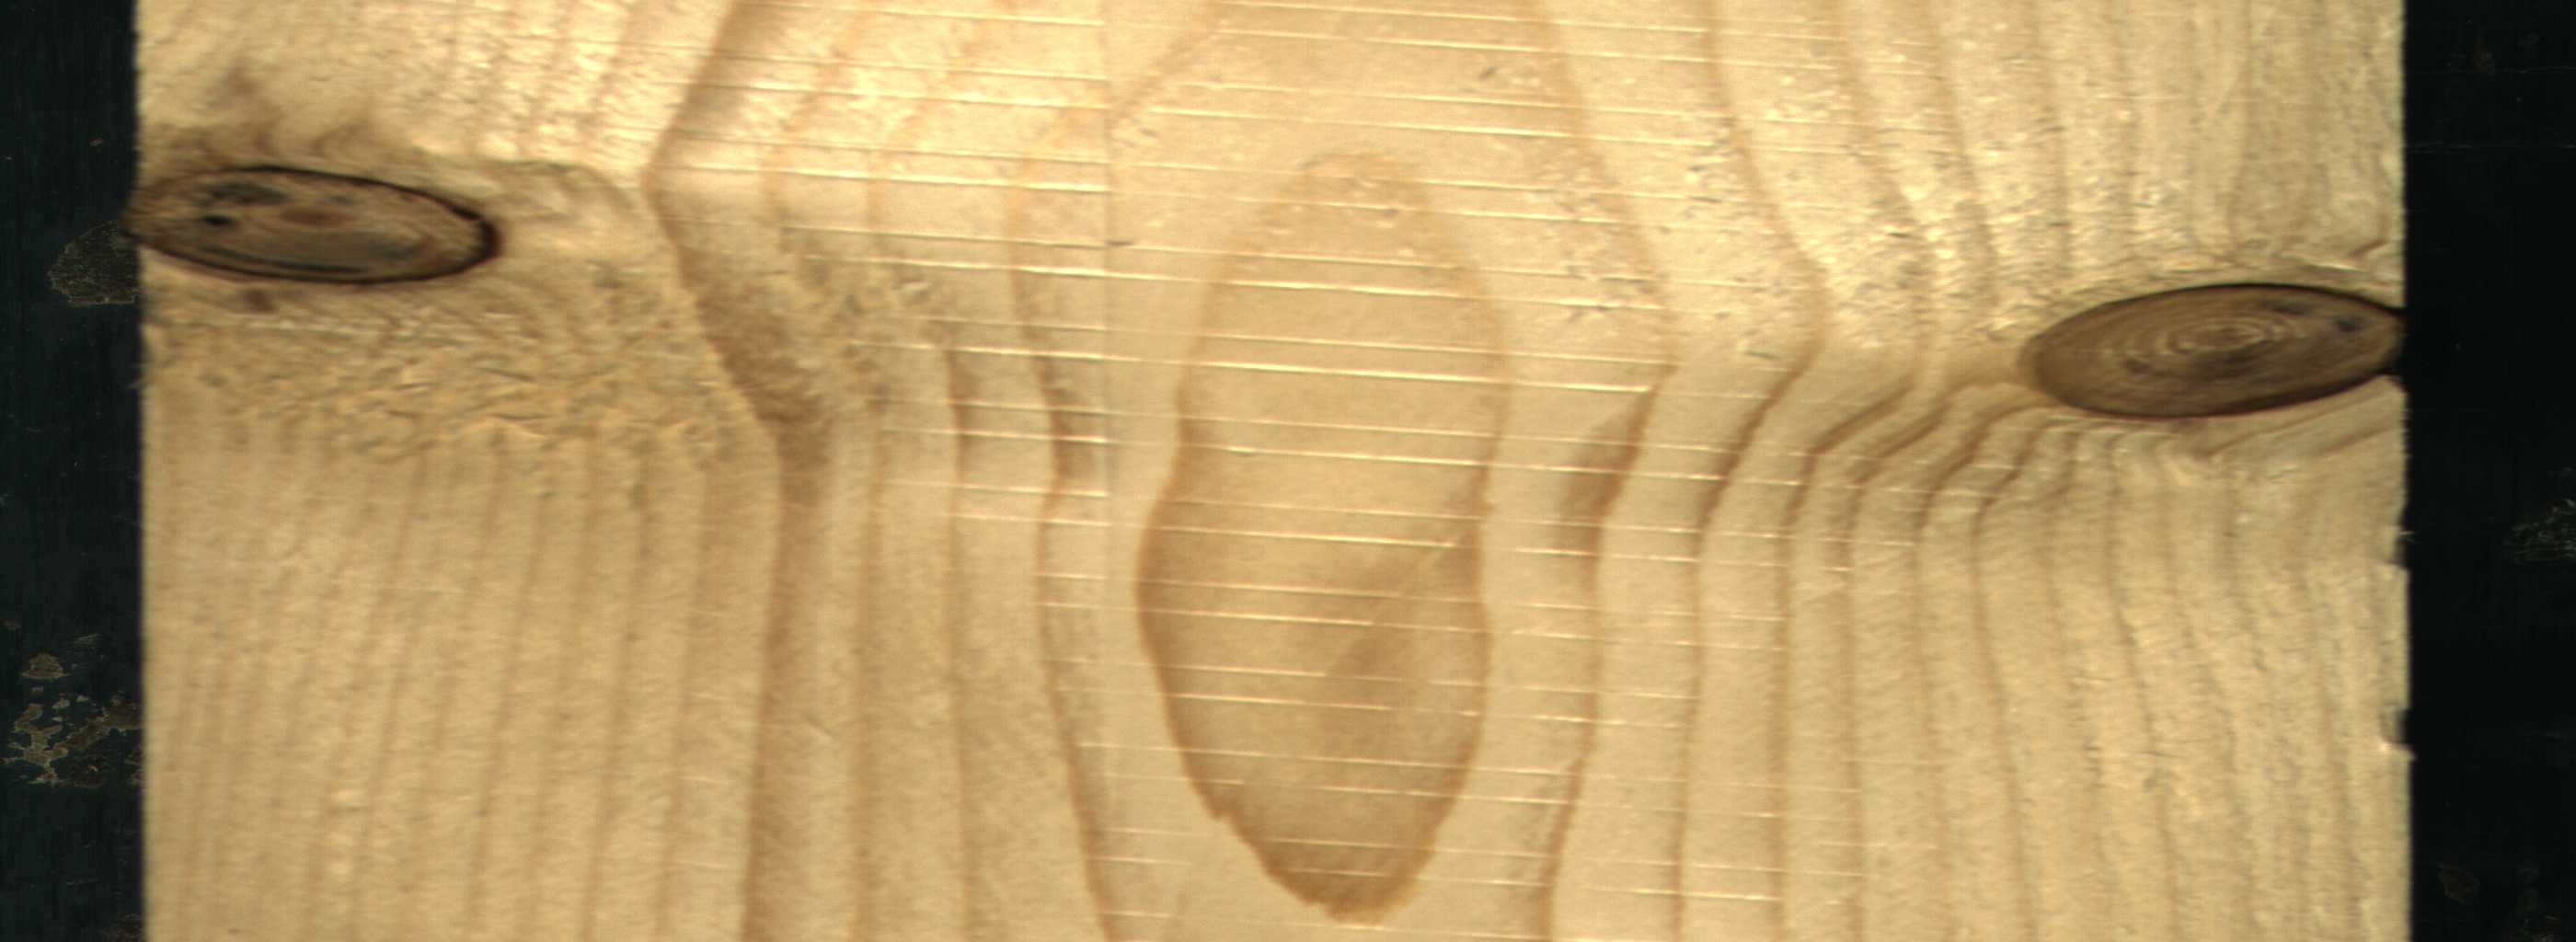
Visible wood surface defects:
Dead_Knot
Dead_Knot